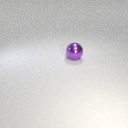
large purple metal sphere